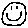
Label: smiley face